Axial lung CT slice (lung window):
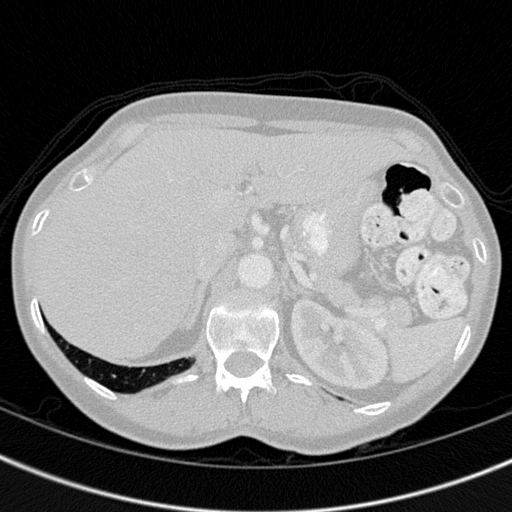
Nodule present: no